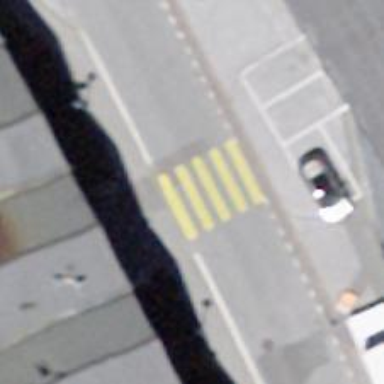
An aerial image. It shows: Zebra crossing on the road.